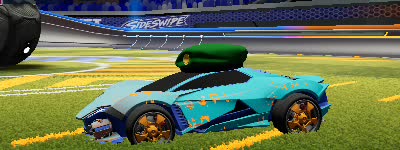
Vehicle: werewolf